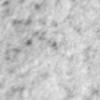
Label: no_change